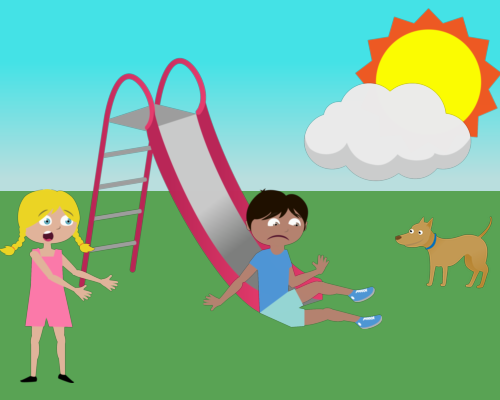
right side top big sun a big cloud on the left side a surprized big girl facing right arms out there is a dog medium size facing left  on the right there is a slide